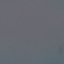
Land use / land cover class: SeaLake